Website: macys
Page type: store-pickup
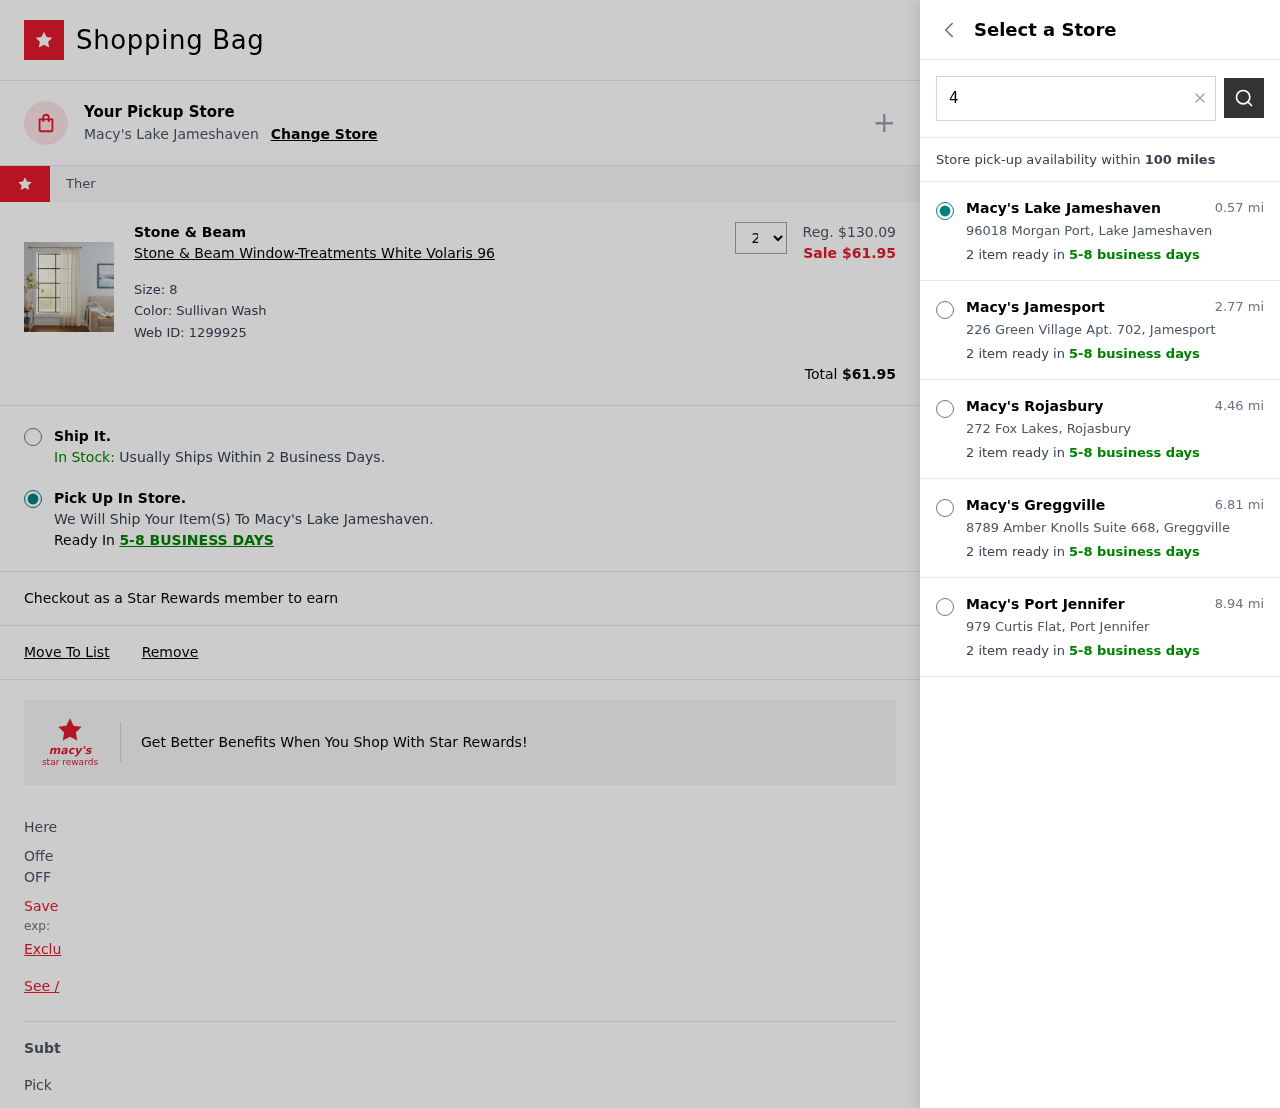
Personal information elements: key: PII_LOCATION1_CITY
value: Lake Jameshaven
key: PII_LOCATION1_STREET
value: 96018 Morgan Port
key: PII_LOCATION2_CITY
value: Jamesport
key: PII_LOCATION2_STREET
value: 226 Green Village Apt. 702
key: PII_LOCATION3_CITY
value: Rojasbury
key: PII_LOCATION3_STREET
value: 272 Fox Lakes
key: PII_LOCATION4_CITY
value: Greggville
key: PII_LOCATION4_STREET
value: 8789 Amber Knolls Suite 668
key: PII_LOCATION5_CITY
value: Port Jennifer
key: PII_LOCATION5_STREET
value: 979 Curtis Flat
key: PII_POSTCODE
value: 45688
Product elements: key: PRODUCT1_BRAND
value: Stone & Beam
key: PRODUCT1_NAME
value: Stone & Beam Window-Treatments White Volaris 96
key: PRODUCT1_PRICE
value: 61.95
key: PRODUCT1_QUANTITY
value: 2
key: PRODUCT1_ORIGINAL_PRICE
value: $130.09
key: PRODUCT1_WEB_ID
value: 1299925
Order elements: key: ORDER_TOTAL
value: $61.95
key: ORDER_DELIVERY_DATE
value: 5-8 business days
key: ORDER_DELIVERY_DATE
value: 5-8 BUSINESS DAYS
Search elements: key: SEARCH_LOCATION
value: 45688